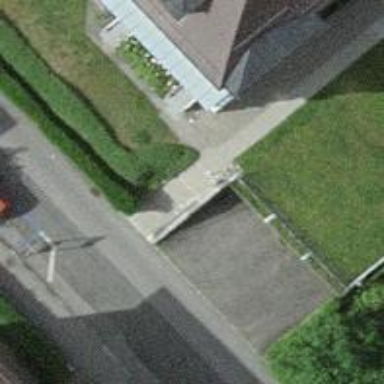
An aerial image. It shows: Retaining wall.